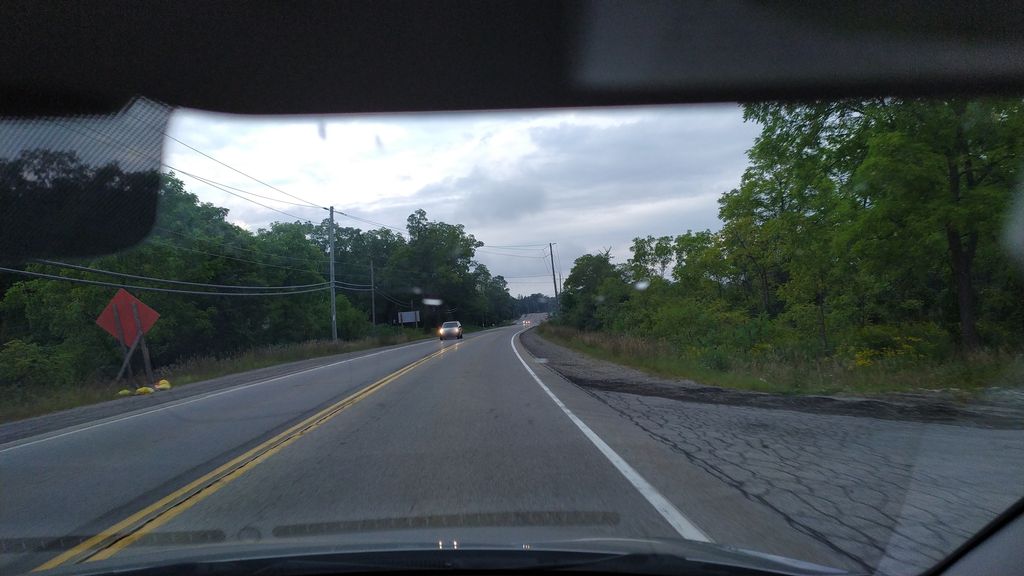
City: kitchener-waterloo